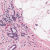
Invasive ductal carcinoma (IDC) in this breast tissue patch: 0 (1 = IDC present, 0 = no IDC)